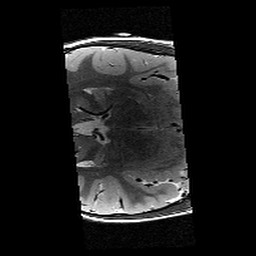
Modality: T2w
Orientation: axial
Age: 8
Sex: male
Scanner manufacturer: siemens
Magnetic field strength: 3 T
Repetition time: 9.23 s
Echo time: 0.067 s